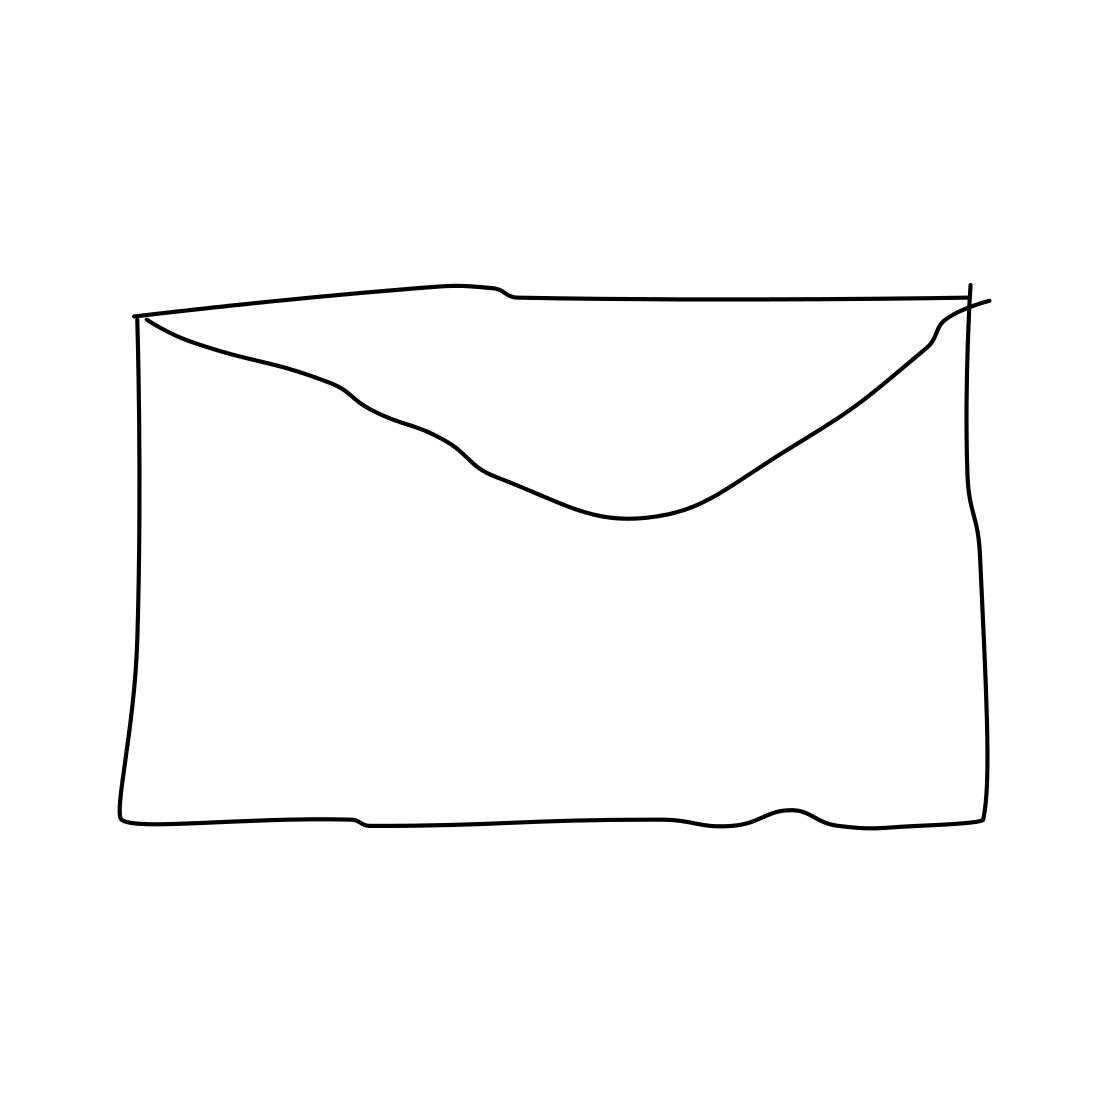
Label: envelope